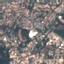
Land use / land cover: Residential